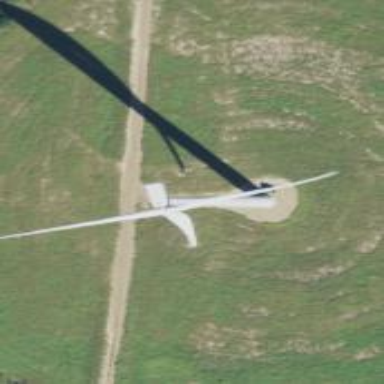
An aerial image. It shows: Wind generator with horizontal axis. The generator is wind turbine.